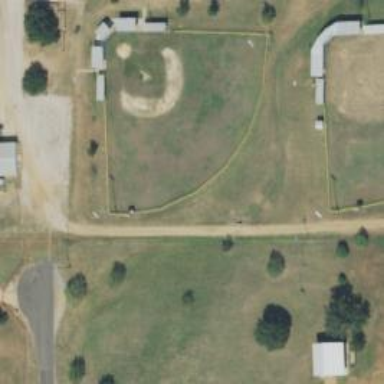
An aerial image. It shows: Baseball pitch for leisure land activities.